Interaction volume radius: 10 \u00c5
Interaction volume height: 25 \u00c5
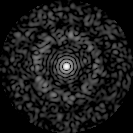
Disorder parameter: 0.8547